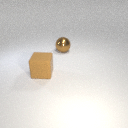
large brown rubber cube to the left of large brown metal sphere